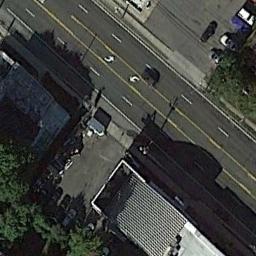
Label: freeway